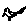
Label: bird